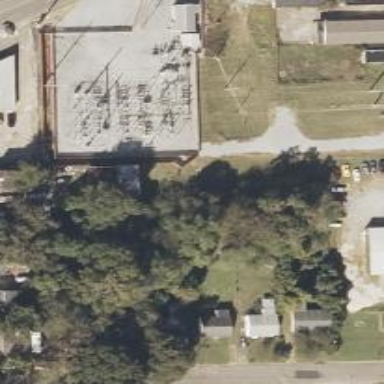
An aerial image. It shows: Distribution level power substation enclosed by fence.